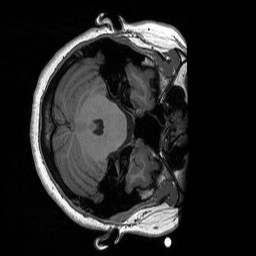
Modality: T1w
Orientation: axial
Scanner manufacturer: siemens
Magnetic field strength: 3 T
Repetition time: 1.76 s
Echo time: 0.0022 s